Question: Count the number of objects in the diagram.
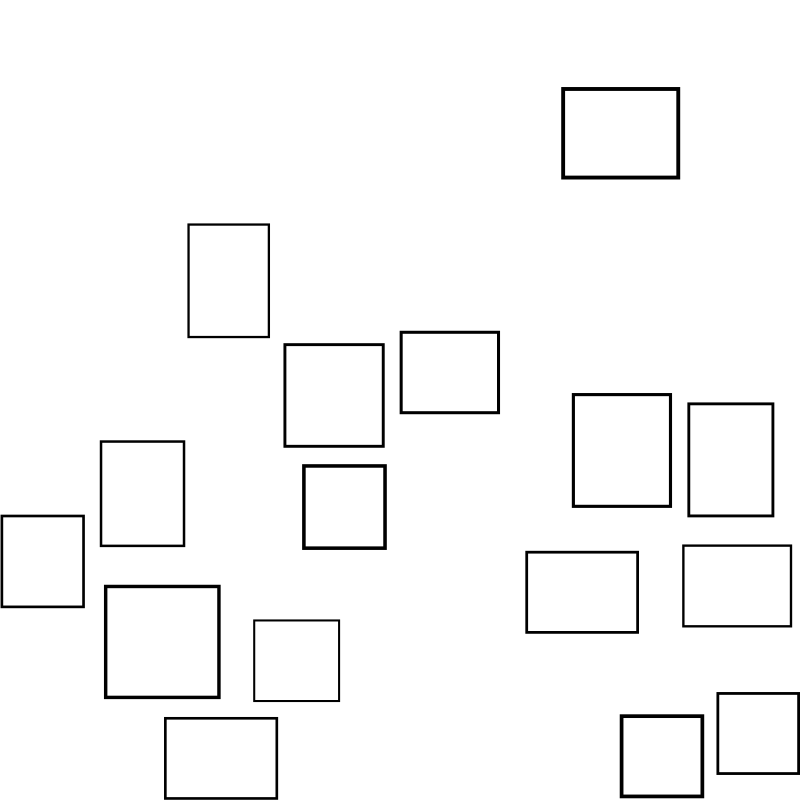
Answer: 16